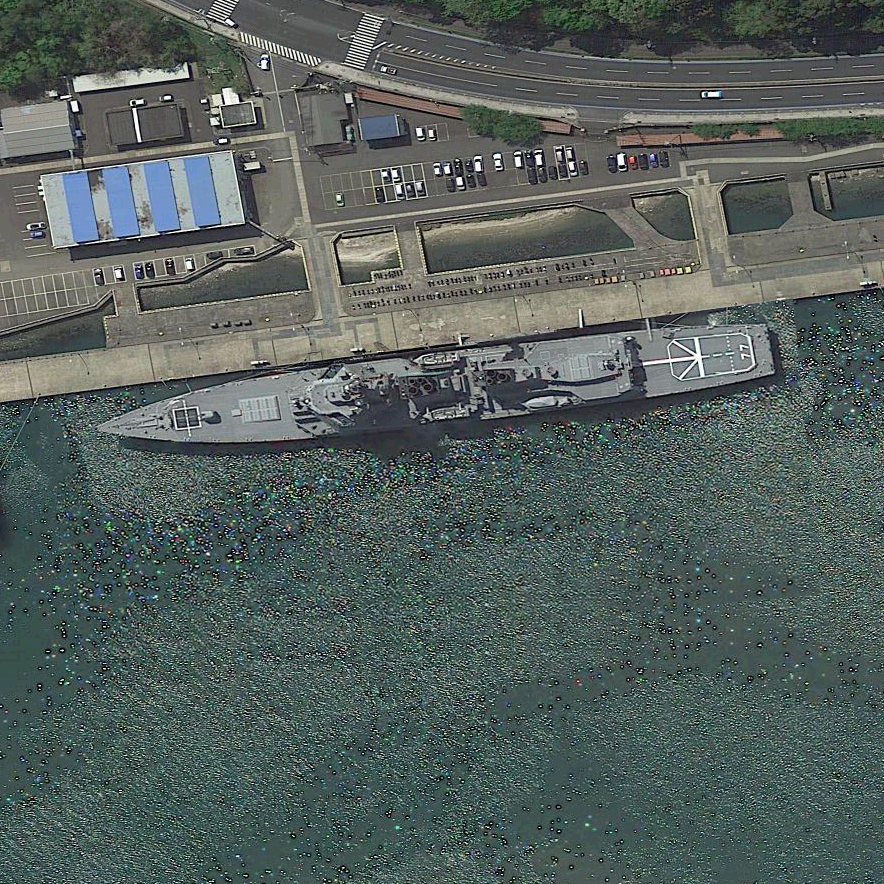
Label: Atago-class_destroyer